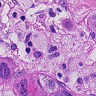
Metastatic tissue present: yes